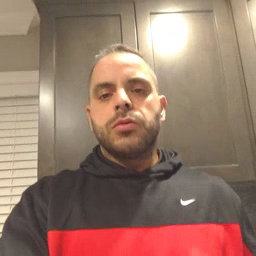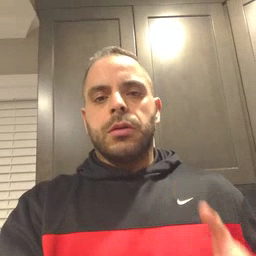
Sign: pajamas